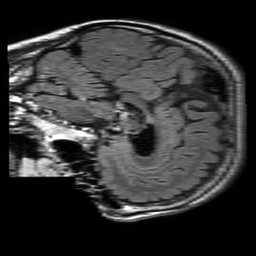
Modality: FLAIR
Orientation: sagittal
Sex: male
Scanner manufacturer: philips
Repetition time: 11 s
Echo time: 0.125 s